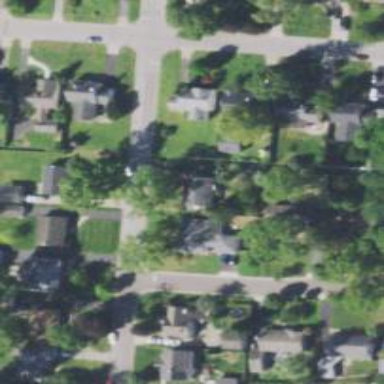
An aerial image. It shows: Residential driveway.